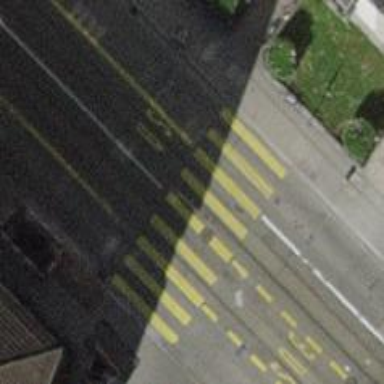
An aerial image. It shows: Tram crossing on the railway.